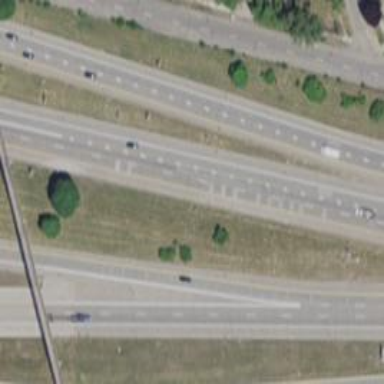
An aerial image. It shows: Motorway junction.